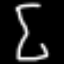
Label: hourglass